Question: Can you embed a Split-View Controller in a UITabBarController? I have a UITabBarController in my appdelegate on the window, and I tried adding a segue to my split view controller, but when I press the correlating tab for the DetailViewController it just shows a blank screen? Is it possible to even have a split-view controller as a tab in a tabbarcontroller?

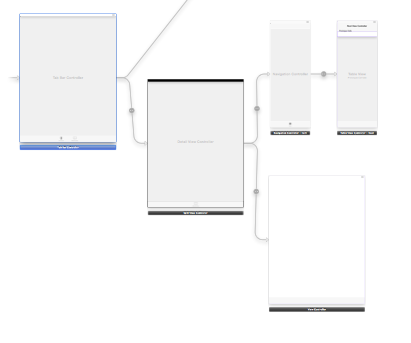
Answer: A UISplitViewController must be at the root of your controller hierarchy. From Apple's <URL> documentation:
> A split view controller must always be the root of any interface you
create. In other words, you must always install the view from a
UISplitViewController object as the root view of your application's
window. The panes of your split view interface may then contain
navigation controllers, tab bar controllers, or any other type of view
controller you need to implement your interface. Split view
controllers cannot be presented modally